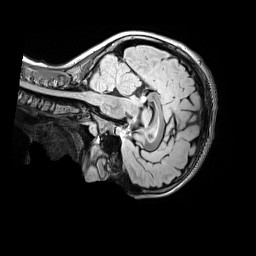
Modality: FLAIR
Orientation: sagittal
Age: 13
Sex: male
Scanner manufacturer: siemens
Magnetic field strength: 3 T
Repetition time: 5 s
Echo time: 0.388 s